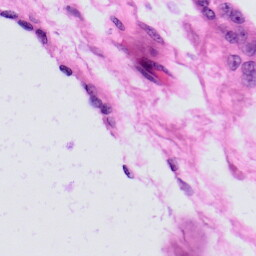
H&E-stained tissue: Prostate